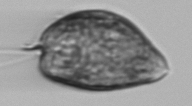
Label: Prorocentrum_micans